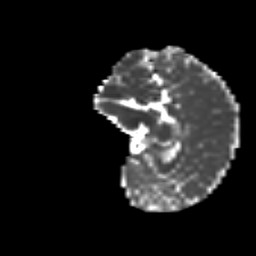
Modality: MD
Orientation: sagittal
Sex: female
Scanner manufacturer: siemens
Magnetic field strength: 3 T
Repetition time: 5 s
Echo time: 0.071 s